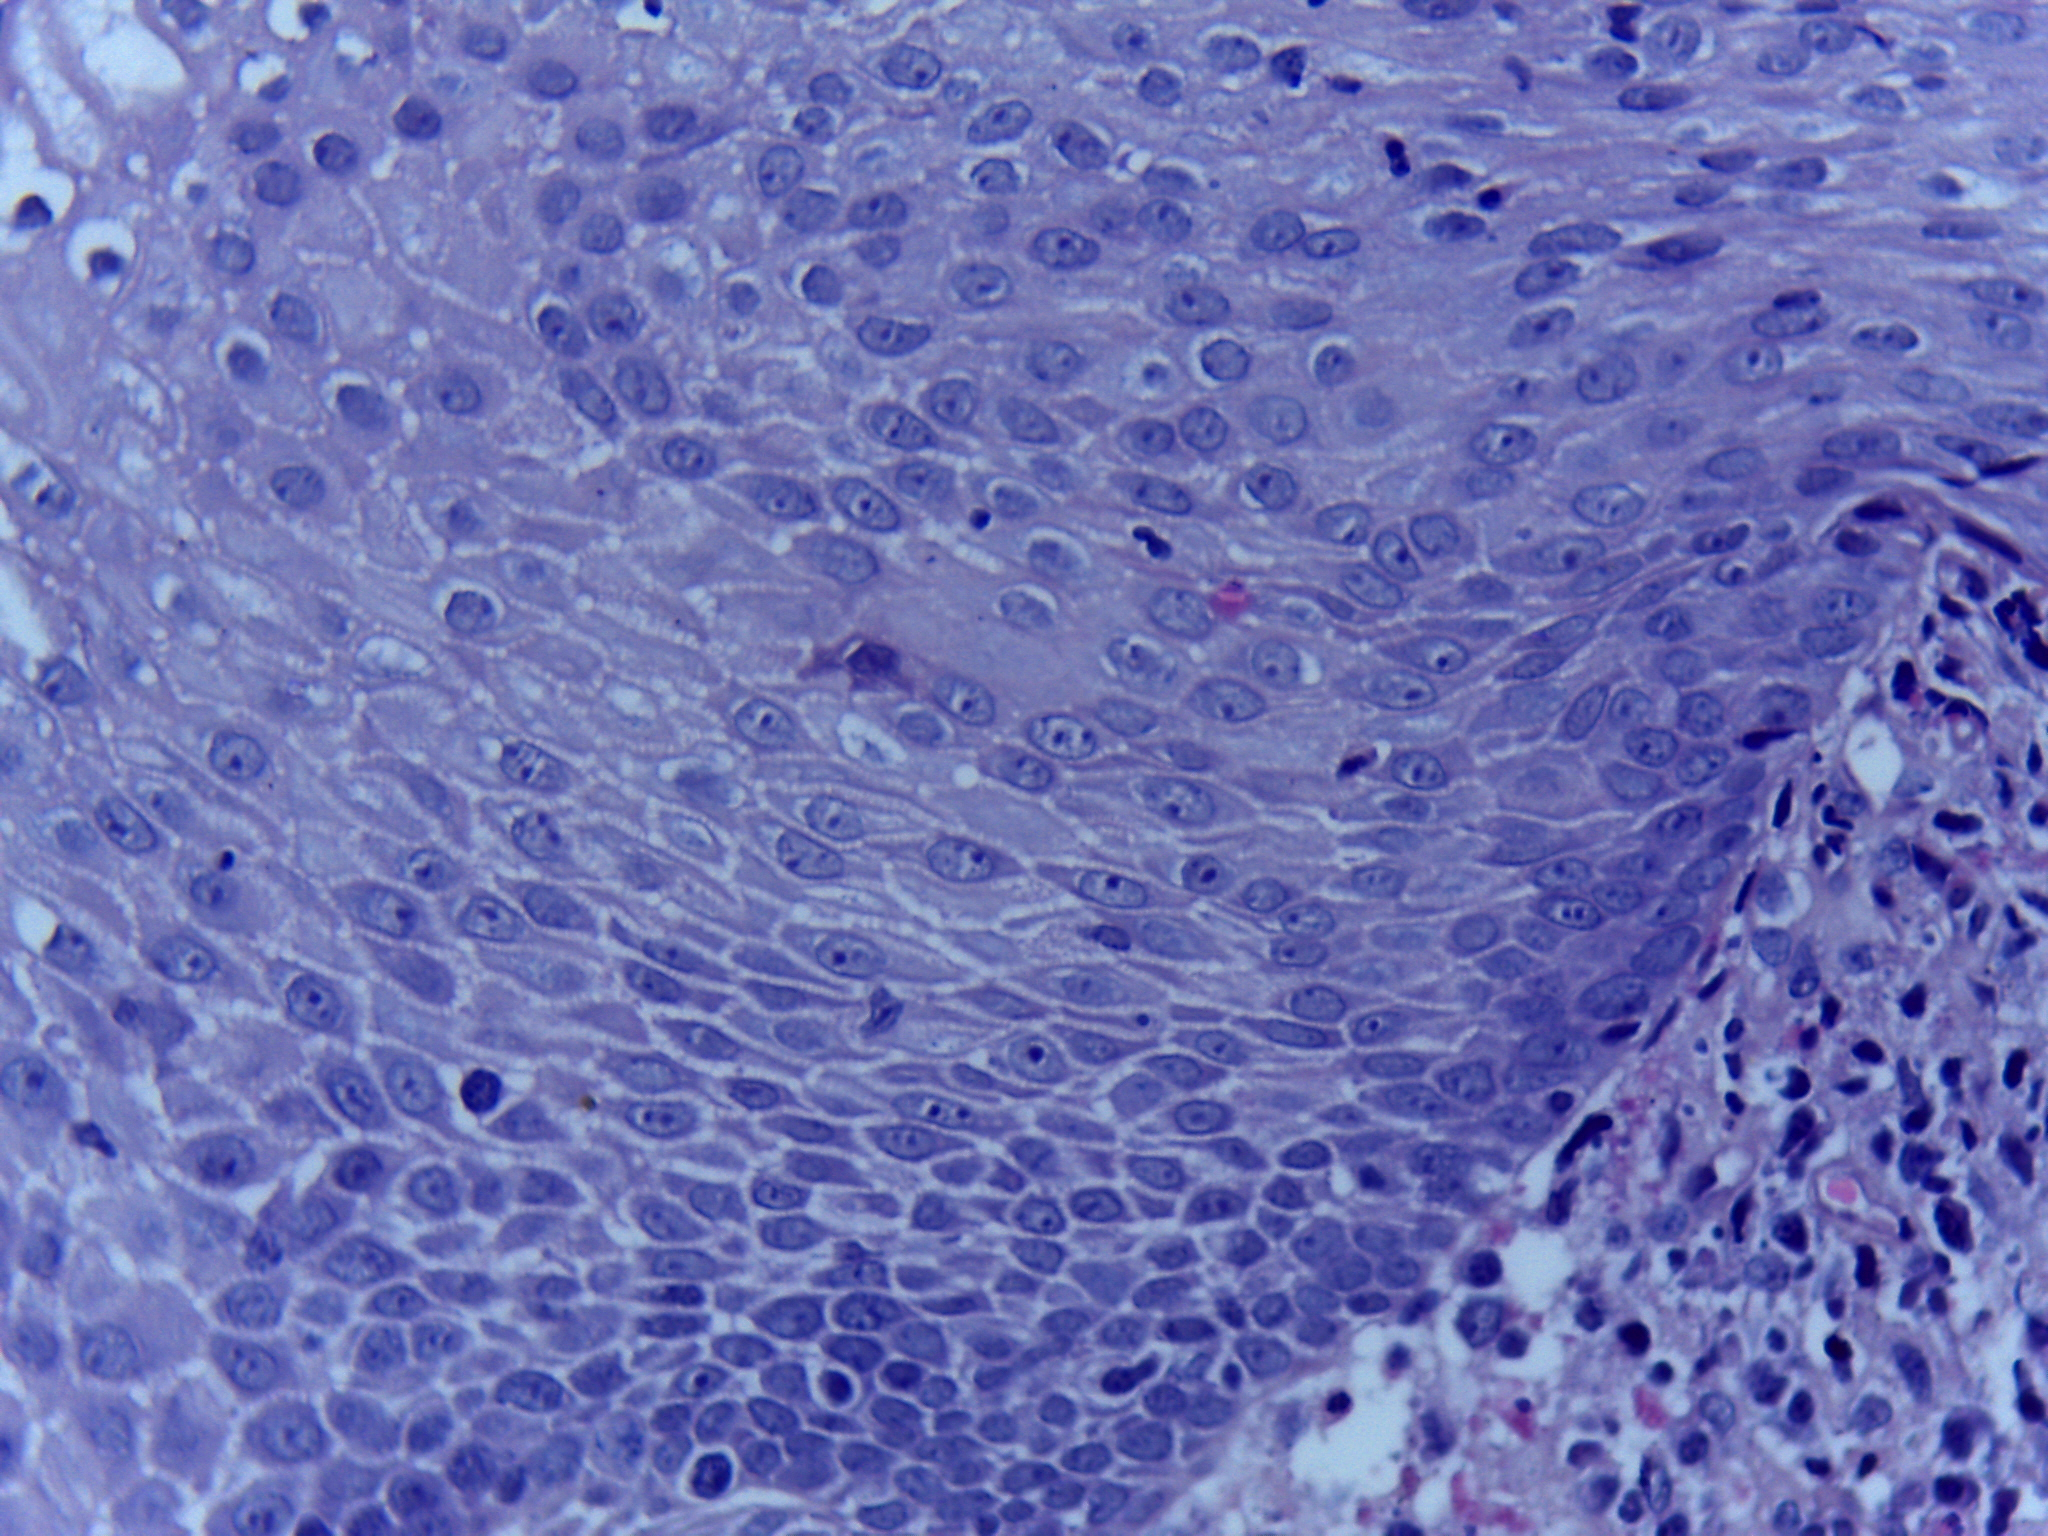
Diagnosis: OSCC